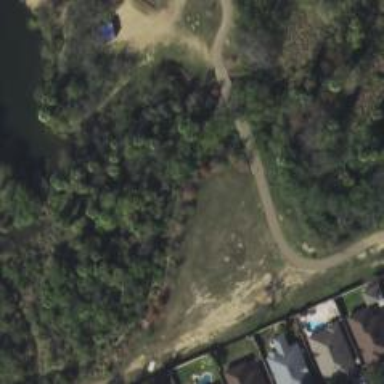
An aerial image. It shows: Disc golf hole.